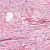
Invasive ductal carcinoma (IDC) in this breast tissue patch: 1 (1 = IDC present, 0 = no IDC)